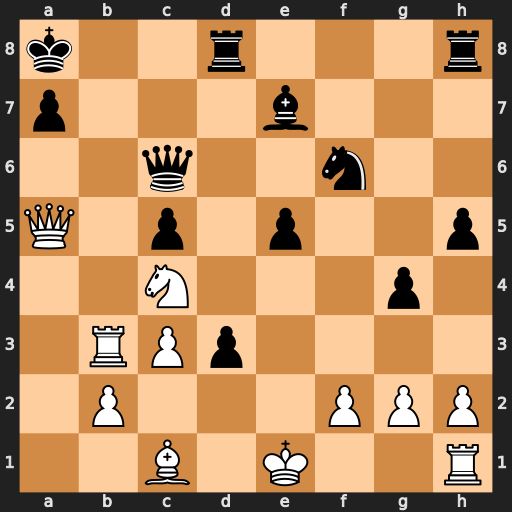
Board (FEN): k2r3r/p3b3/2q2n2/Q1p1p2p/2N3p1/1RPp4/1P3PPP/2B1K2R
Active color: w
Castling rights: K
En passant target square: -
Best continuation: Nb6+ Qxb6 Rxb6